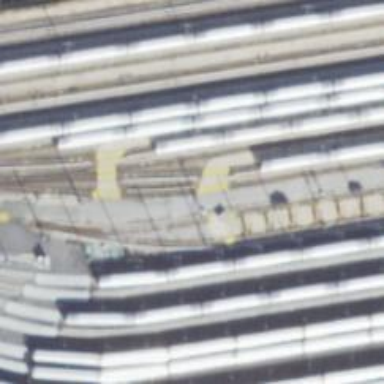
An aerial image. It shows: Electrified rail service yard.